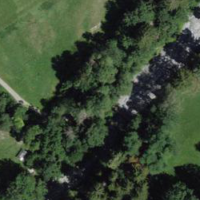
EUNIS habitat code: 52
Species observed at this site:
Filipendula ulmaria